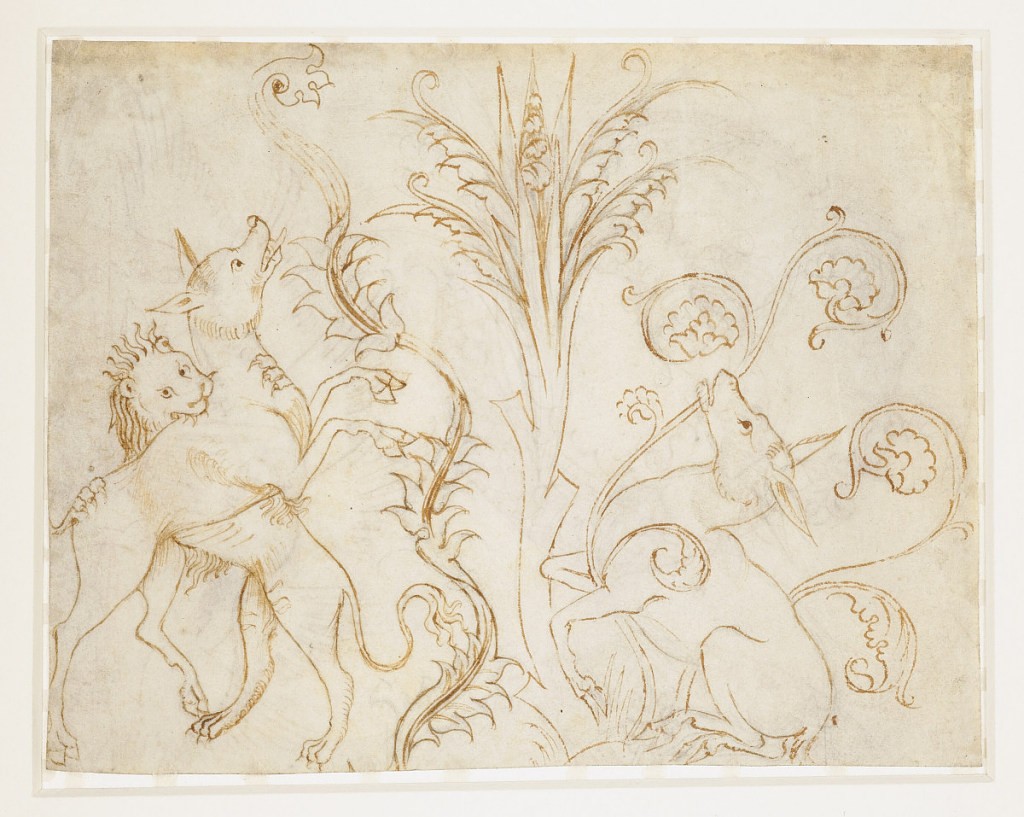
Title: Design for Woven Silk and Embroidery, with Lion attacking a Deer (recto) and Woman swallowed by Fish (verso)
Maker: Unknown
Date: late 14th century
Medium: Pen and brown ink, traces of leadpoint (recto only) on vellum
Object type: Drawing
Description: Recto: Center of design occupied by stylized tree with cut-off branches.  Lion attacking a hornless deer on the left.  On the right, another deer is entangled in flowering tendrils.  Verso: At top left a stylized fish in the form of an "O" has a woman in its jaws.  On the bottom left, a medallion fragment is depicted with plant and rabbit motifs.  Right side of sheet occupied by head of Christ surrounded by seraphim, five of whom are visible.